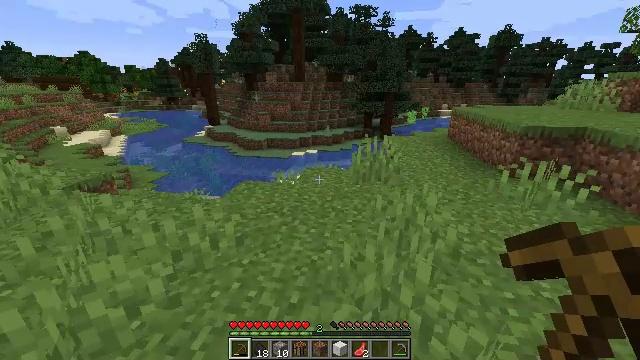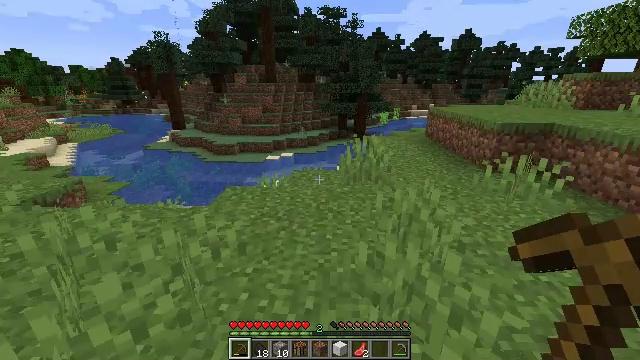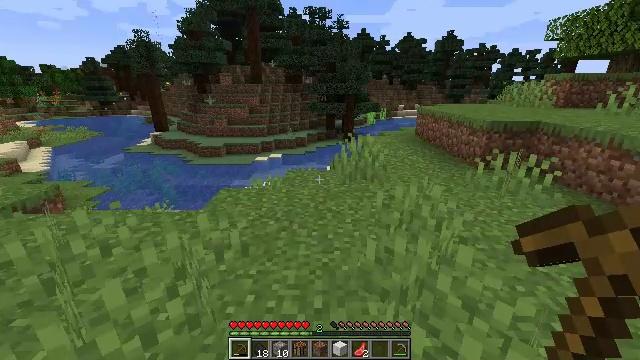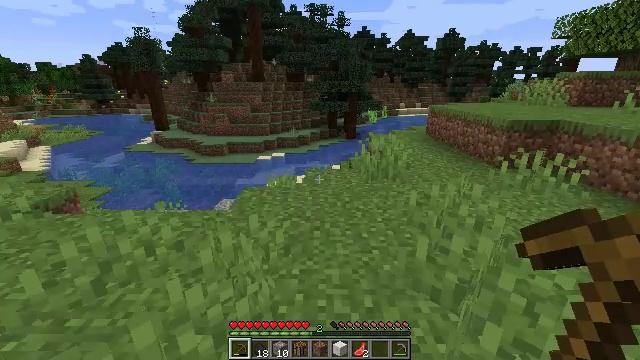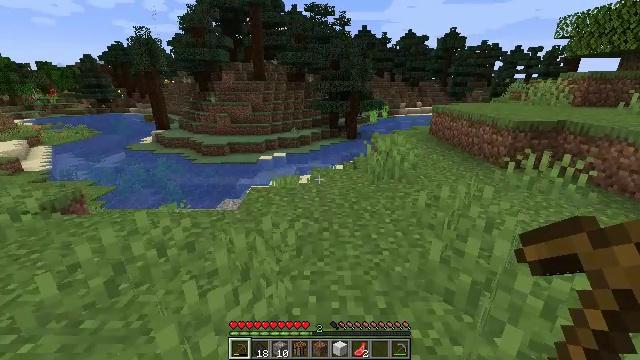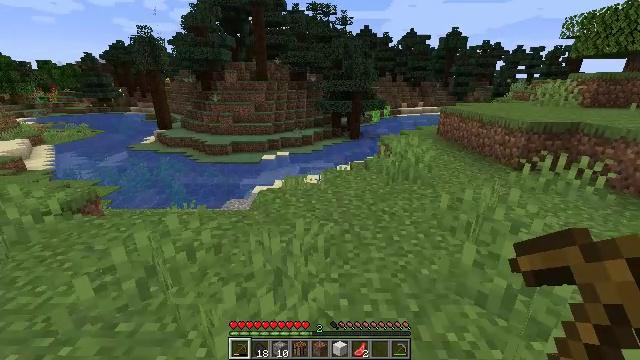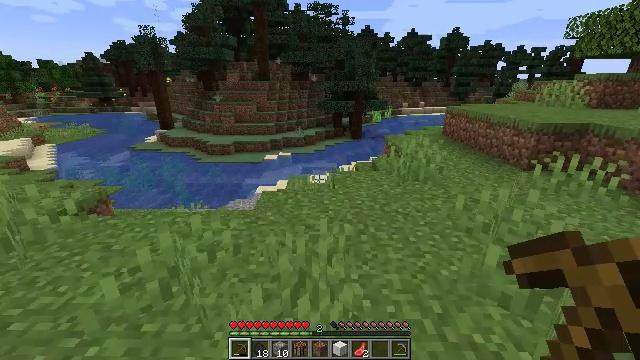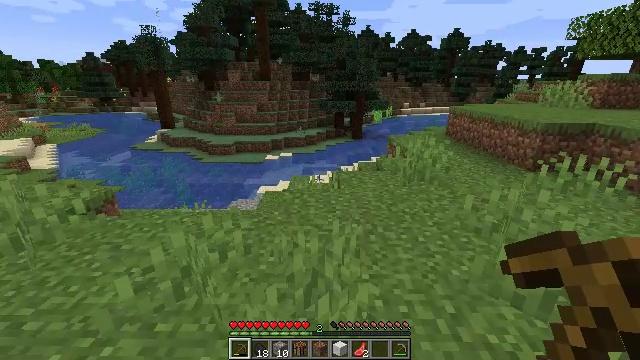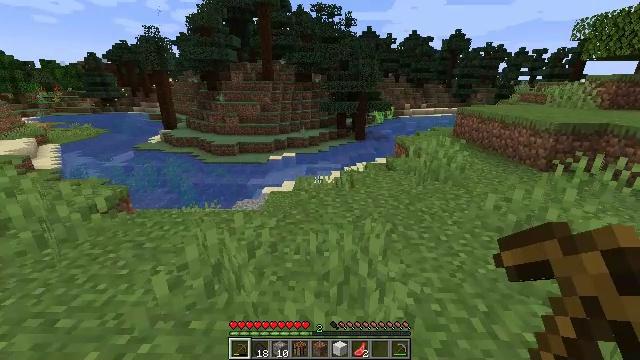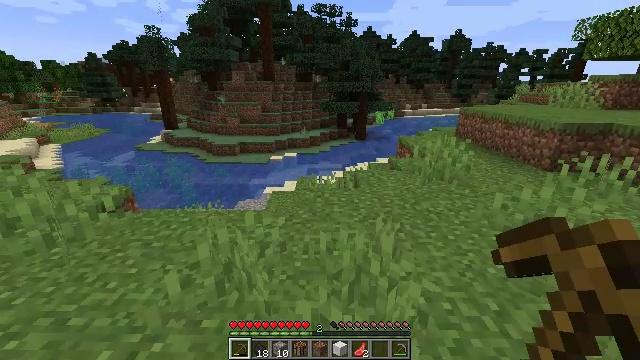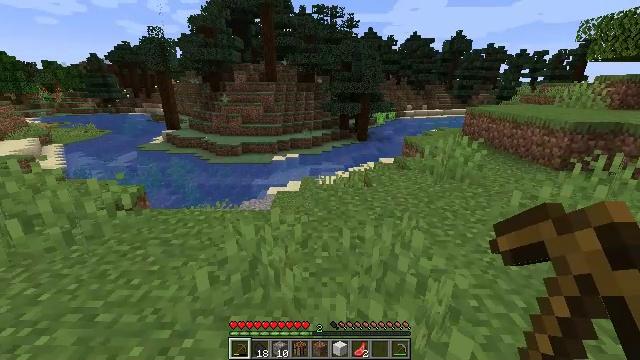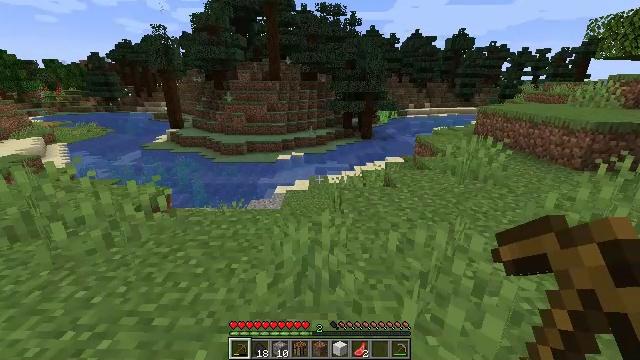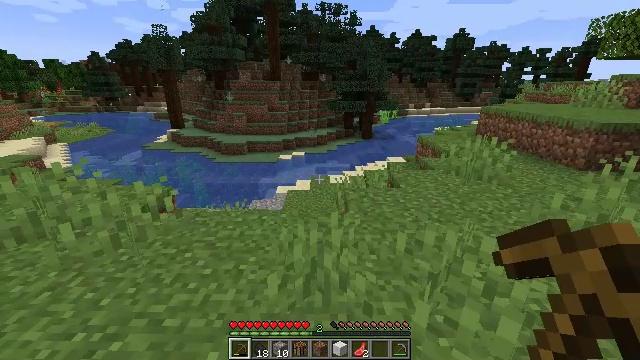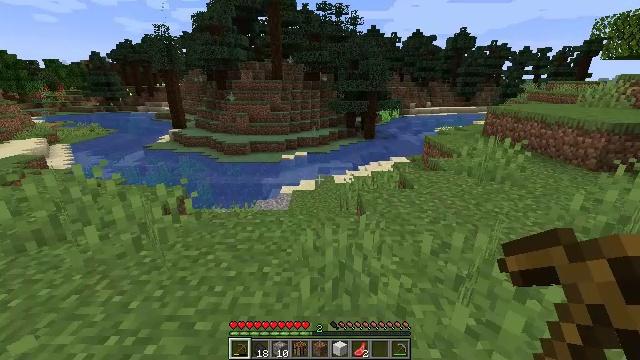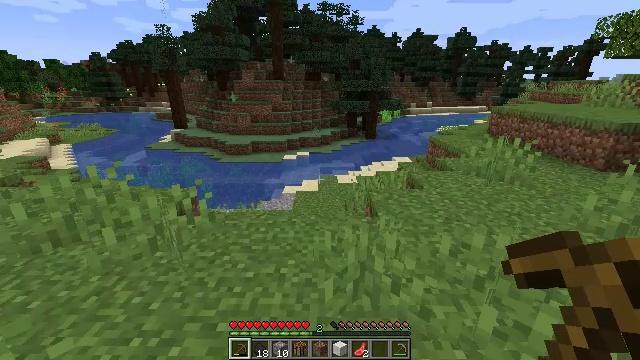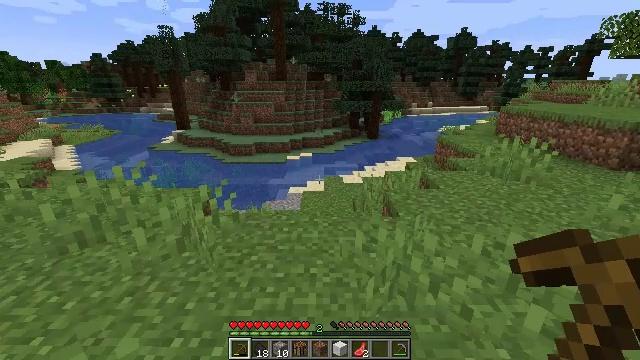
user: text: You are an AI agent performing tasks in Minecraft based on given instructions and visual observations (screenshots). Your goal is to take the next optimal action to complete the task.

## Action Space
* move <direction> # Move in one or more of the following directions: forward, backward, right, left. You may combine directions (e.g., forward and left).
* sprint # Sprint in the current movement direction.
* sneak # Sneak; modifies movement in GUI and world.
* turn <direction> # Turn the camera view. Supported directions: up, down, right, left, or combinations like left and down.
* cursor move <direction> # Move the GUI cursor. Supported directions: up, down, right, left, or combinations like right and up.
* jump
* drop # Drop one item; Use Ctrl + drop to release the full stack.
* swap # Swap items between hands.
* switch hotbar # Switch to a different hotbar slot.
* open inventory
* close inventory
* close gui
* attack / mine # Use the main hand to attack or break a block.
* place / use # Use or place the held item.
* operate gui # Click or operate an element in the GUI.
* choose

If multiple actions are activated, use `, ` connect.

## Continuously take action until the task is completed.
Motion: motion action
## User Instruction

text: Collect the blue bed by attacking it.
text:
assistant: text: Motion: move left, turn right
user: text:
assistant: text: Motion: move left, turn right
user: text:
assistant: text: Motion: move left
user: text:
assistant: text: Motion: move left
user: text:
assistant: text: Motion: move left
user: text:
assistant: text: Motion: move left
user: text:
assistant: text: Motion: move left
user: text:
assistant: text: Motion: move left
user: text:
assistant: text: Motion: move left
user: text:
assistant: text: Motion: move left
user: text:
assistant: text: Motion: move left
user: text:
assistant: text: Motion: move left
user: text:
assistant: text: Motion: move left
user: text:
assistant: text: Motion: move left
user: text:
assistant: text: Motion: move left
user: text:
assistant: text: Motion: move left
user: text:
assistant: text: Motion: move left
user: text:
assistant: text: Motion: move left
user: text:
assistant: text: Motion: move left
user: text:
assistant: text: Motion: move left
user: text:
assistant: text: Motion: move left
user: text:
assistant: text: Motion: move left
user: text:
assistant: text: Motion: move left
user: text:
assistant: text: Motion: move left
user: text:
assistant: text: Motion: move left
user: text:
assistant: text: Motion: move left
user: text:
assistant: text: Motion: move left
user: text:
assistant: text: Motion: move left
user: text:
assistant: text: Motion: move left
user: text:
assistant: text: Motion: move forward and move left